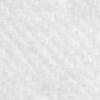
Label: no_change